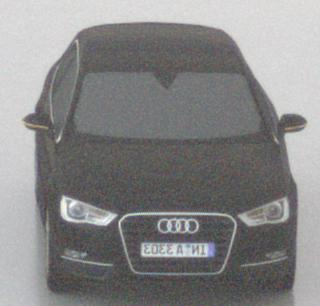
Make: Audi
Model: A3 1.2 TFSI
Detailed model: A3 (8V)
Model produced from: 2013/02
Model produced until: 2014/05
Doors: 3
Color: black
Road condition: wet road
Daytime: night
Contrast: low contrast